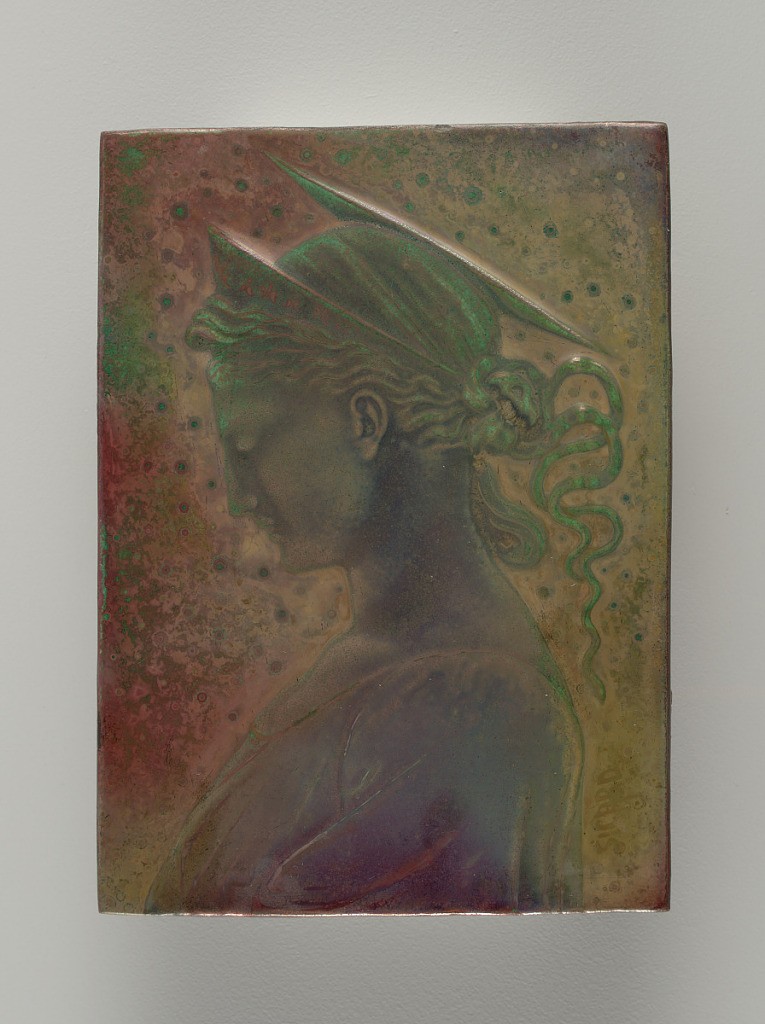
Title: Portrait
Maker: Jacques Sicard, French, 1865–1923
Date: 1902–07
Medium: Molded, glazed, and lustered earthenware
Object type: Plaque
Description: Molded red earthenware body modeled in low relief with a Pre-Raphaelitesque left profile of a woman wearing a coronet and having slightly trailing hair. Halo-like image above her head. Decoration of metallic lustres on an iridescent ground, predominately in shades of purple and green.